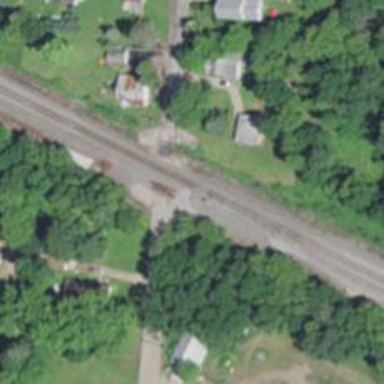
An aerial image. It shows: Abandoned railway.